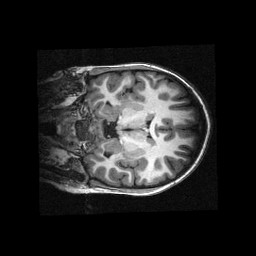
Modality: T1w
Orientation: coronal
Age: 10
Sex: female
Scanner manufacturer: siemens
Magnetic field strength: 3 T
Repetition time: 2.3 s
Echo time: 0.00336 s